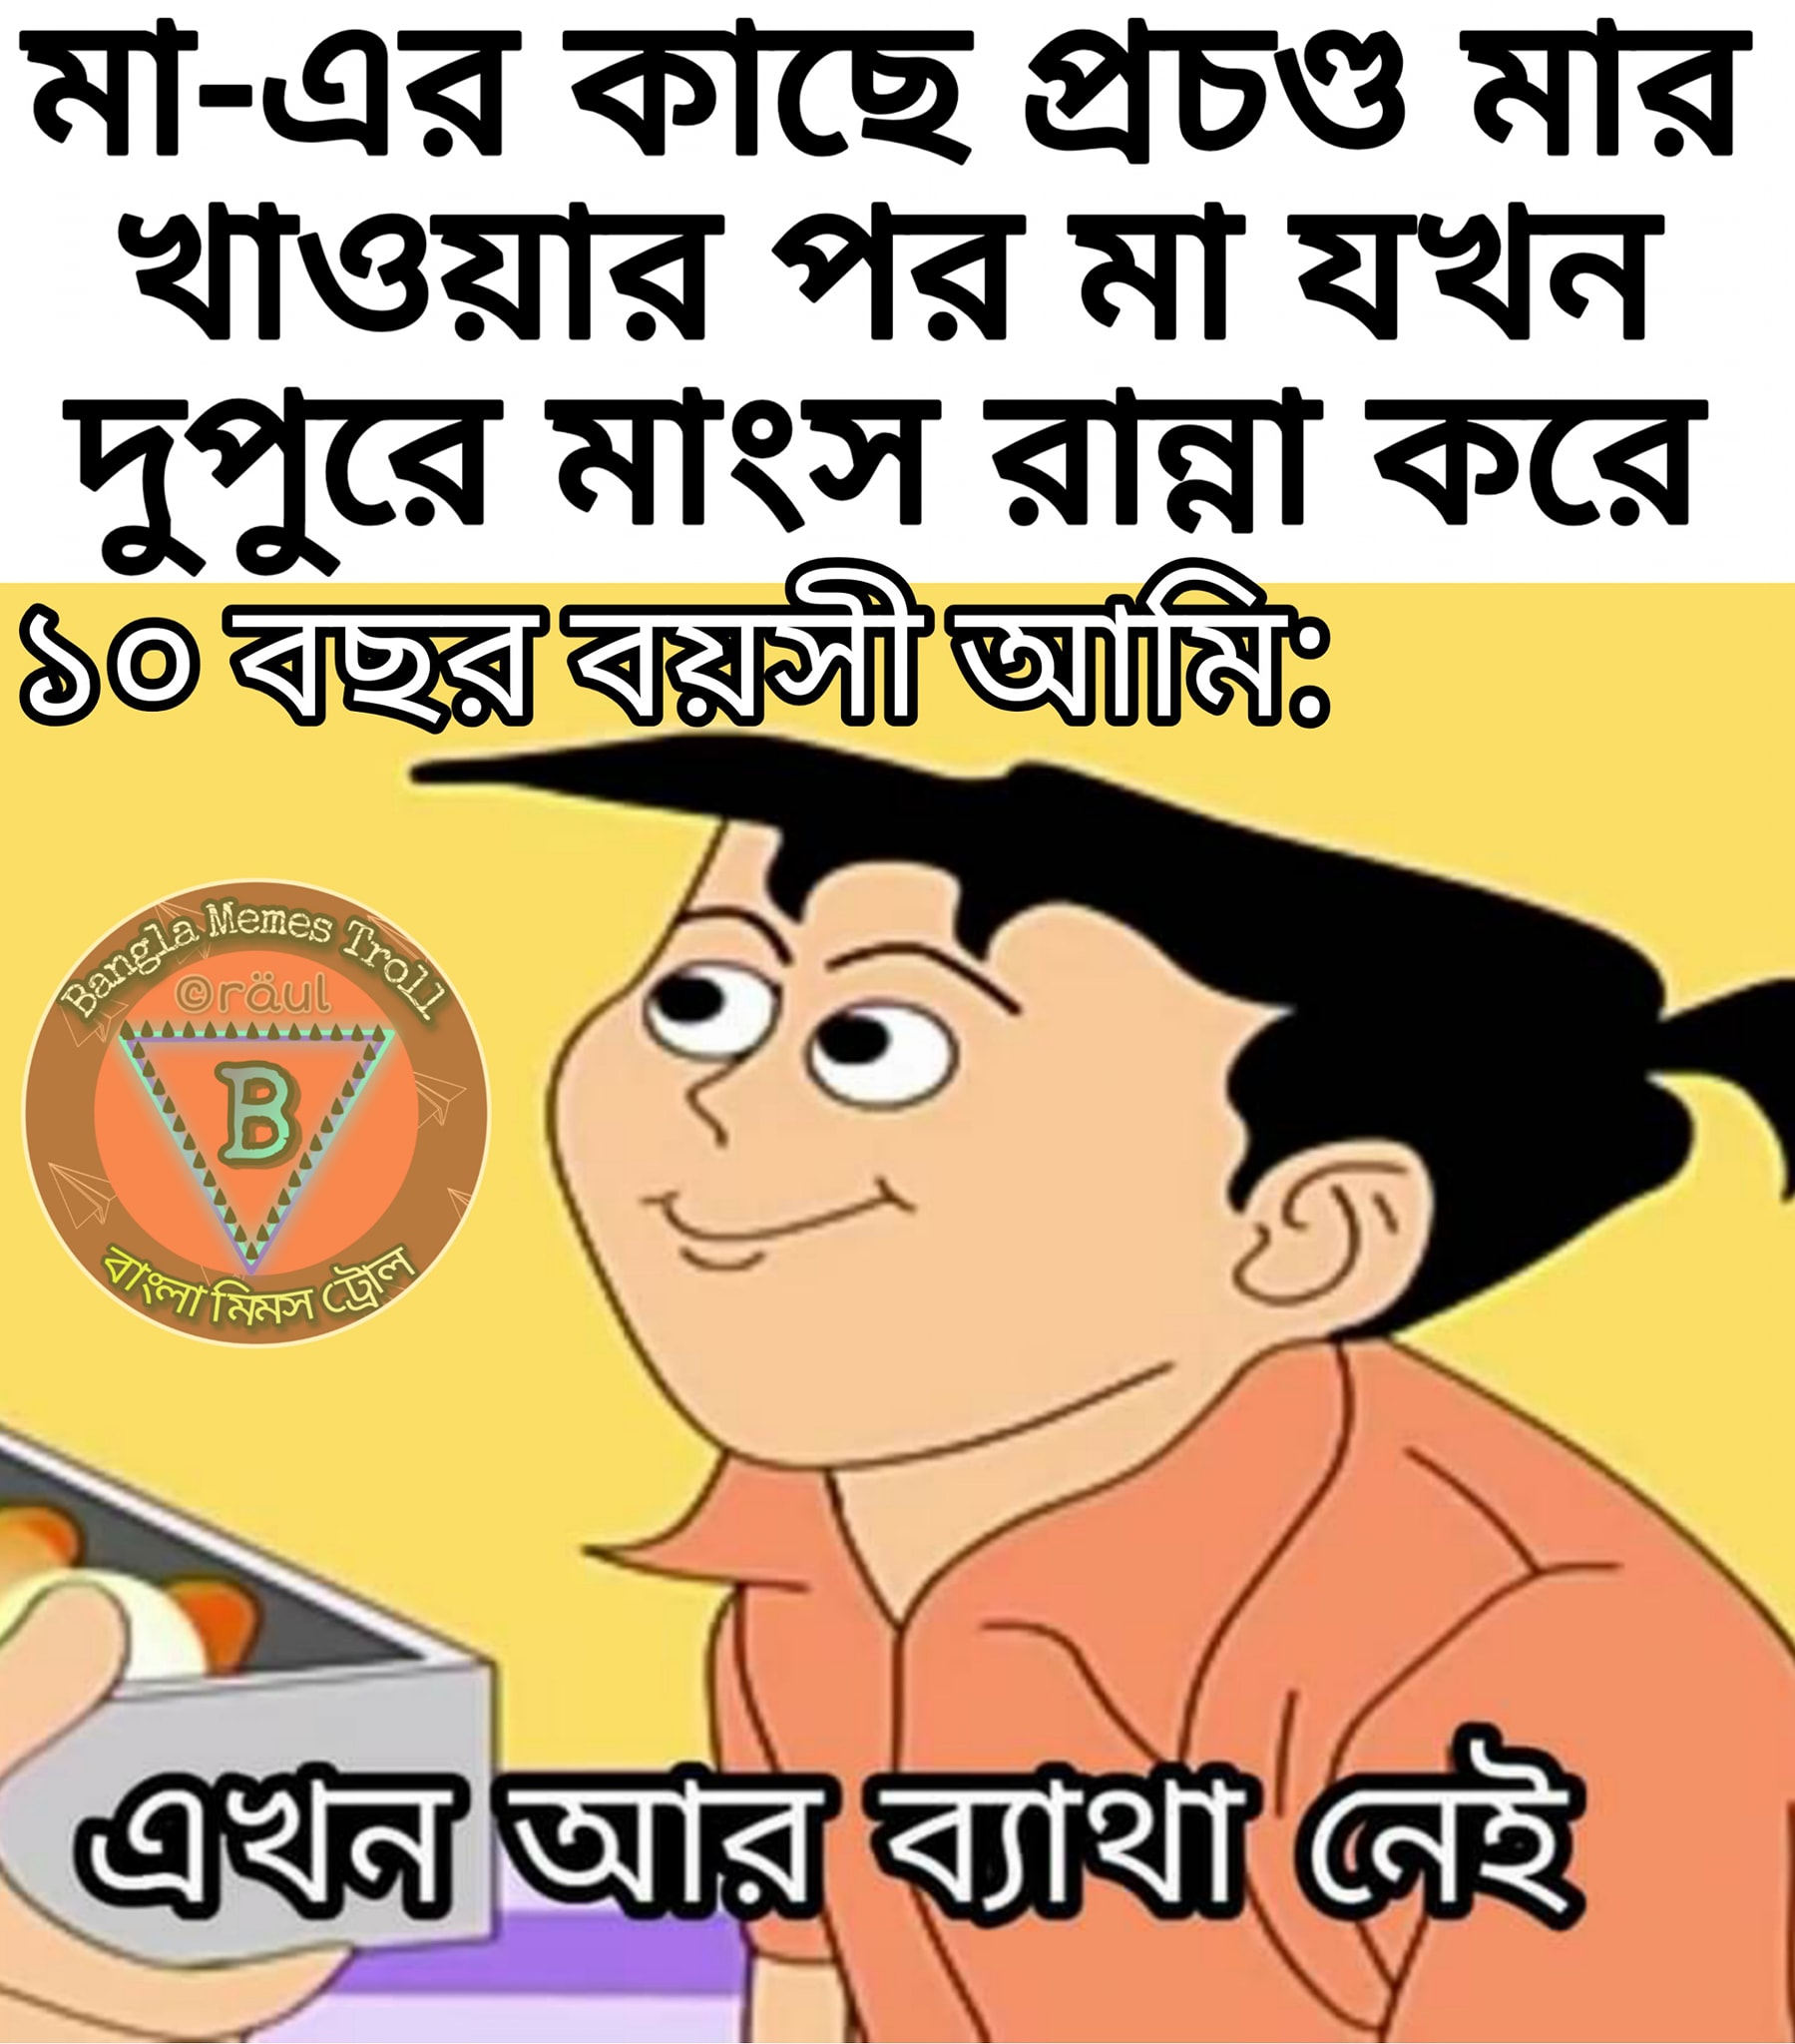
Text: মা এর কাছে প্রচণ্ড মার খাওয়ার পর মা যখন দুপুরে মাংস রান্না করে ১০ বছর বয়সী আমি এখন আর ব্যাথা নেই
Label: Non Hate